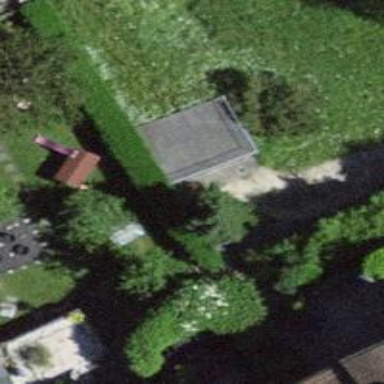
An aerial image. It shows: Power substation.